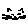
Label: cat